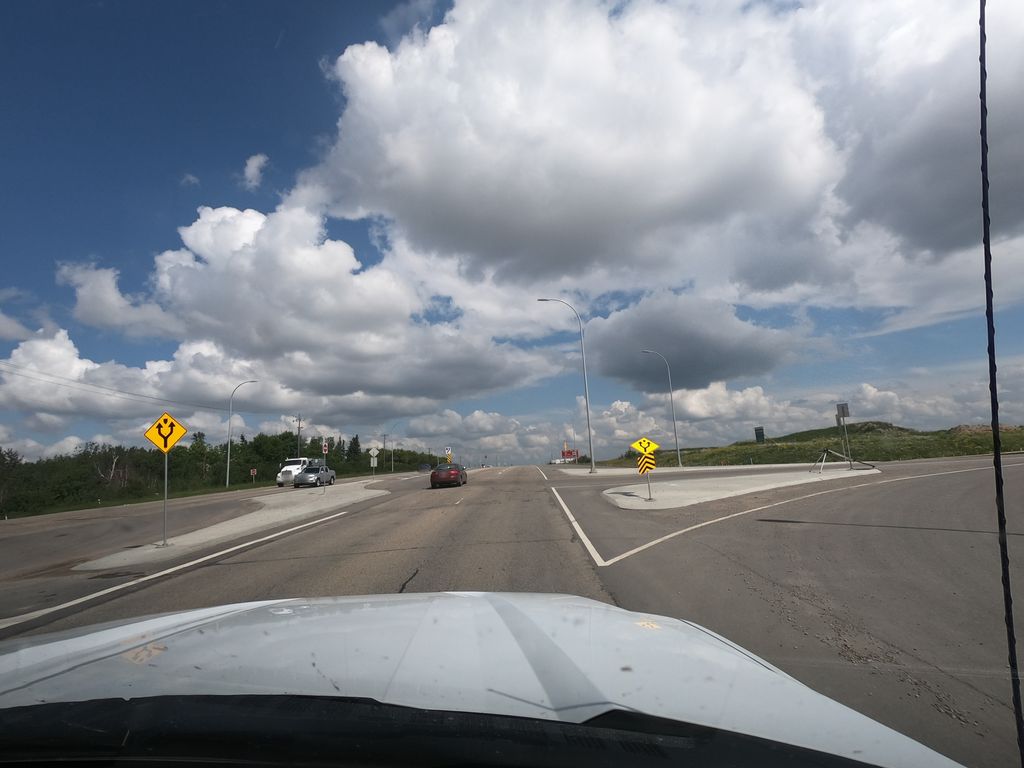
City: edmonton